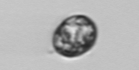
Label: Dinophyceae